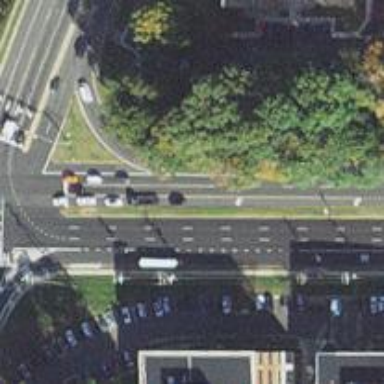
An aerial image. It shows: Primary link highway with asphalt surface.